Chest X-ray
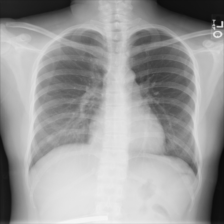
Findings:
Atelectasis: negative
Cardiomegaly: negative
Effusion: negative
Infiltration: negative
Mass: negative
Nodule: negative
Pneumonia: negative
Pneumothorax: negative
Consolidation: negative
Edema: negative
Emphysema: negative
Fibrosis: negative
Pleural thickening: negative
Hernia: negative